Question: I have following query:
'''
SELECT *
FROM (SELECT 1 CntCol, CONVERT(CHAR(3), [data out (no val#vuoto)], 0) month,
( [gruppi min (gg flusso/decorrenza-->out)] )
FROM dbpratiche
WHERE compagnia = 'GENERALI INA ASSITALIA'
AND stato = 'OUT ATTIVATA'
AND [data out (no val#vuoto)] > '01-01-2012') TLB
PIVOT ( Count(CntCol)
FOR tlb.month IN([nov],
[dec],
[jan],
[feb],
[mar],
[apr],
[May],
[jun],
[jul],
[aug],
[sep],
[oct] ) )PVT
'''
This pivote query produces following result:

I want to again pivote this table to get the result as:
'''
Months <=06 <=8 <=10 >10
Jan 0 1 1 6
Feb 8 5 4 2
Mar 9 7 6 2
'''
Please help.
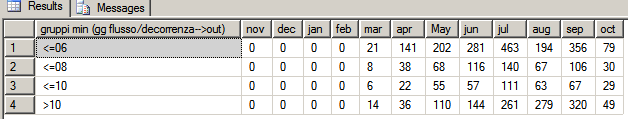
Answer: try this code:
'''
SELECT *
FROM (SELECT 1 CntCol, CONVERT(CHAR(3), [data out (no val#vuoto)], 0) month,
( [gruppi min (gg flusso/decorrenza-->out)] )
FROM dbpratiche
WHERE compagnia = 'GENERALI INA ASSITALIA'
AND stato = 'OUT ATTIVATA'
AND [data out (no val#vuoto)] > '01-01-2012') TLB
PIVOT ( Count(CntCol)
FOR tlb.[gruppi min (gg flusso/decorrenza-->out)] IN
([<=06],
[<=08],
[<=10],
[>10] ) )PVT
'''